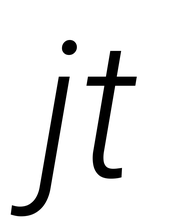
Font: Roboto-Italic_Light_Italic